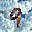
Label: 9